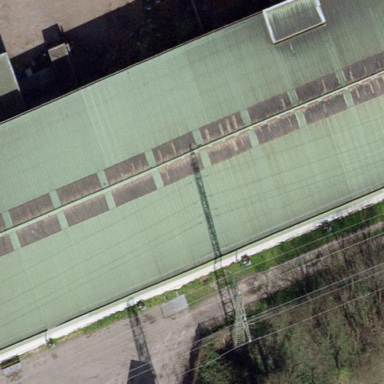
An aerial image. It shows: Warehouse.